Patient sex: M
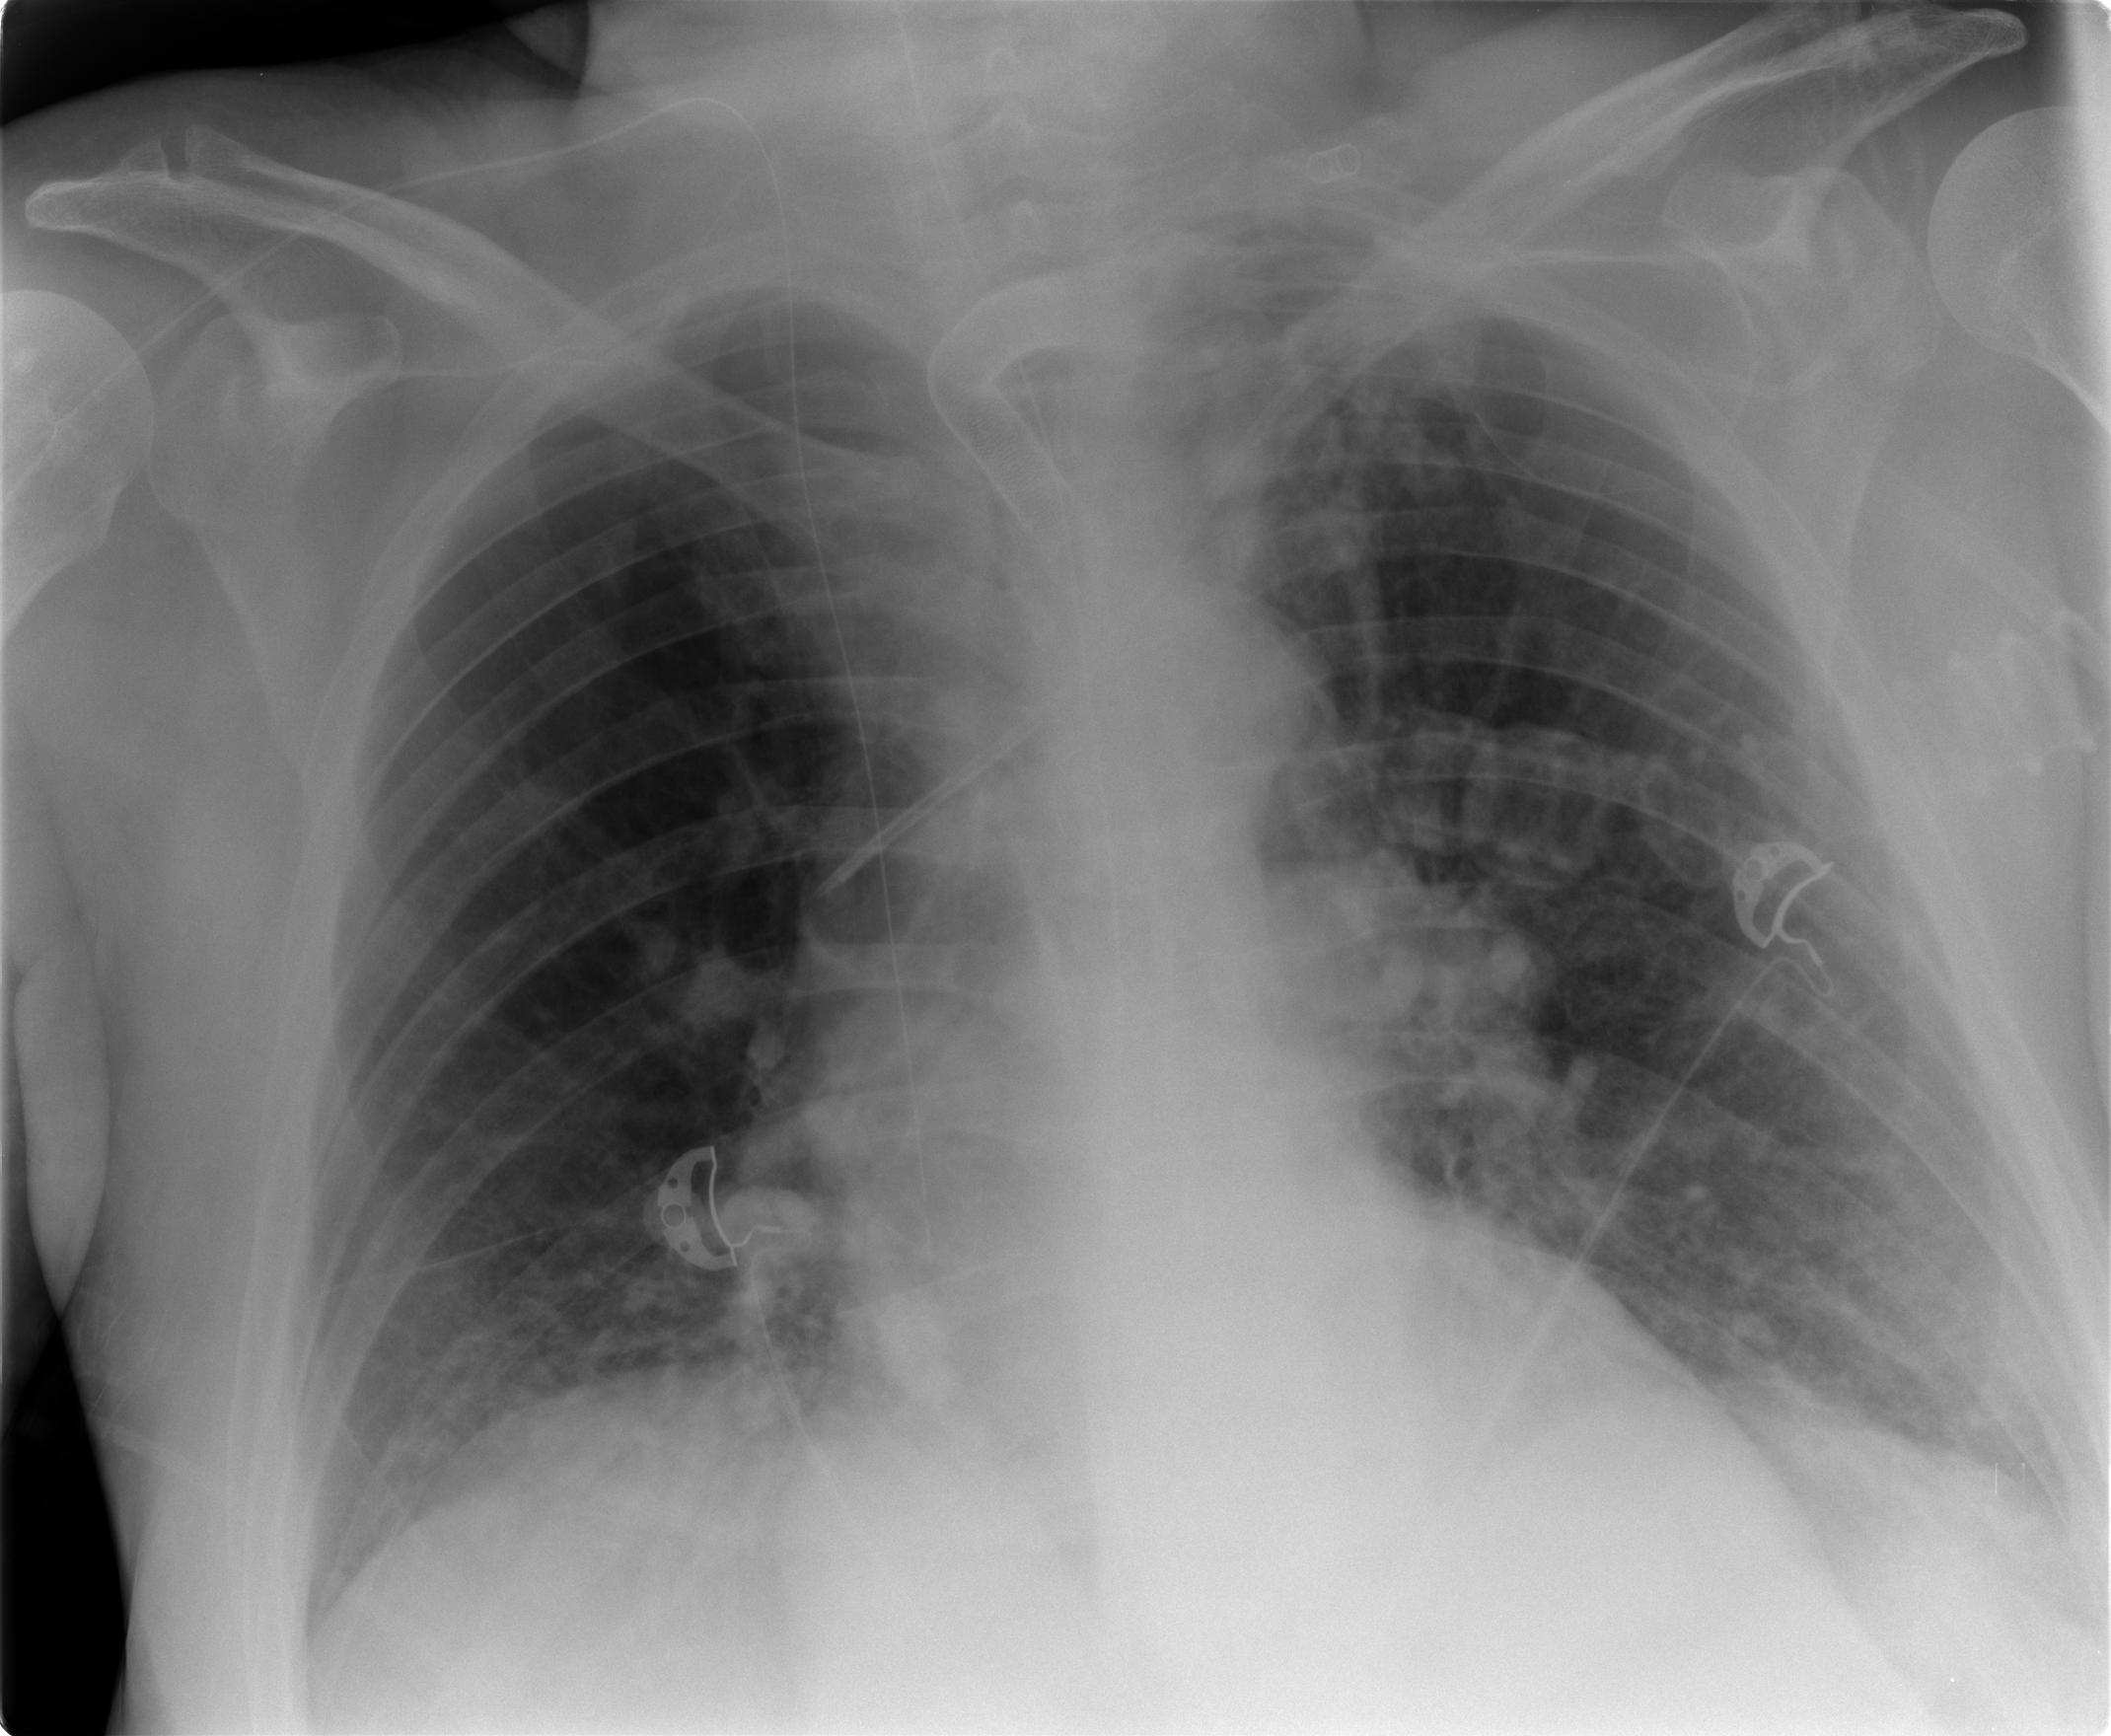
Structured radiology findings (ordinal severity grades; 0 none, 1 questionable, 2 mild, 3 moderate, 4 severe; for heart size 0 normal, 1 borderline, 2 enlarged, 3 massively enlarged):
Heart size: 1
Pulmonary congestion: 2
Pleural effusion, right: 1
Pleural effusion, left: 1
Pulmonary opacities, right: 0
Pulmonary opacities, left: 1
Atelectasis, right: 2
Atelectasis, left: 2